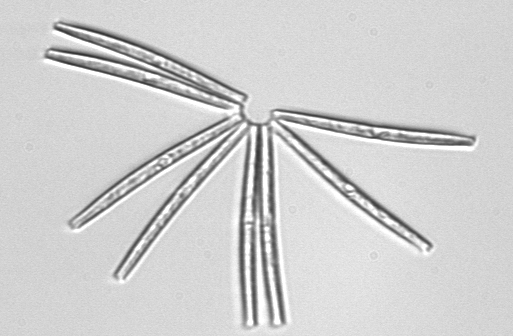
Label: Thalassionema